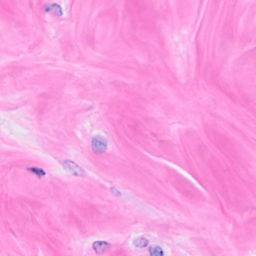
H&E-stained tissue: Breast